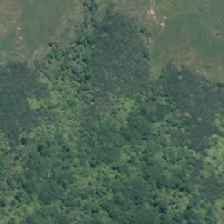
Land cover: manuka_kanuka